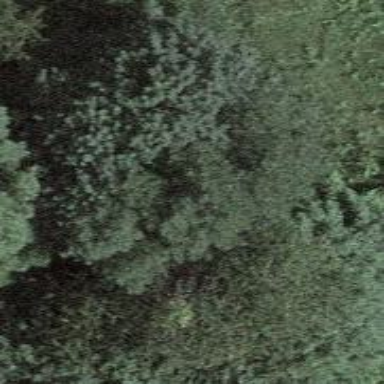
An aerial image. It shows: Beautiful tree in nature.